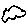
Label: cloud